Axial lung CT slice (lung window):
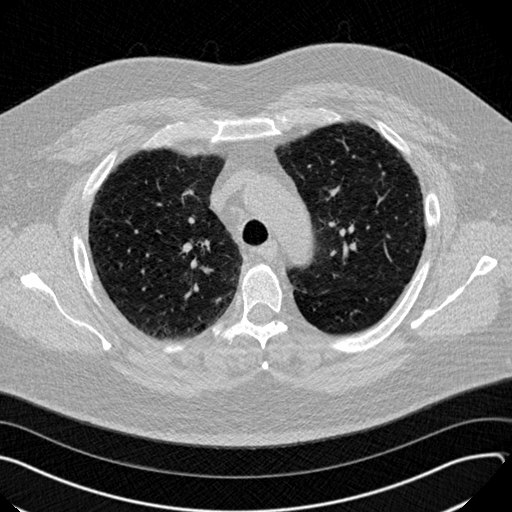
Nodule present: no